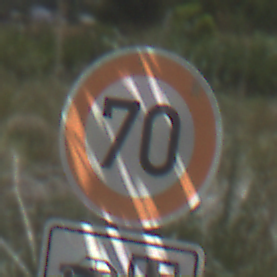
Verkehrszeichen: Geschwindigkeit70
Zusatzzeichen unten: Entfernungsangaben1
Umgebung: Outdoor, Nature
Tageszeit: Midday
Wetter: PartlyCloudy
Licht: Natural
Jahreszeit: NotSpecified
Kontrast: HighContrast